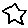
Label: star